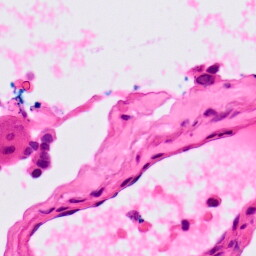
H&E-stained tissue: Lung